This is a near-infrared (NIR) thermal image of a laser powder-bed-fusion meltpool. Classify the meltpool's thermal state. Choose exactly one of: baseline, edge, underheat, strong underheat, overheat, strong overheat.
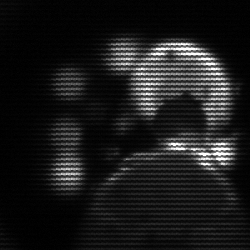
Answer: edge